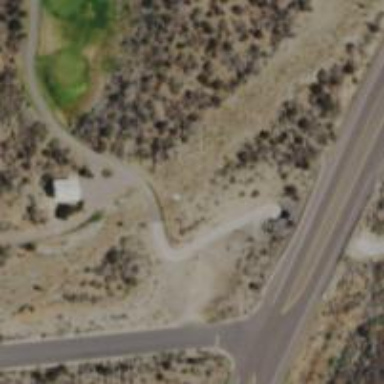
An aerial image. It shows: Service road designated as golf cart path.